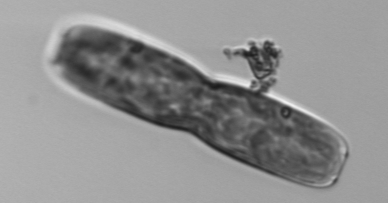
Label: pennate_morphotype1